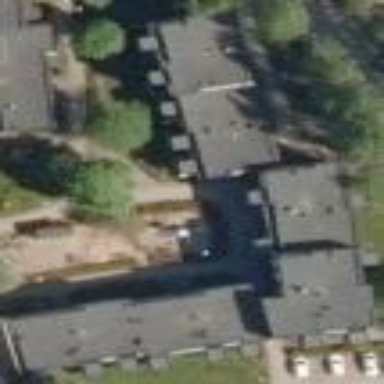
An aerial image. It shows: Apartment building with double saltbox roof shape.